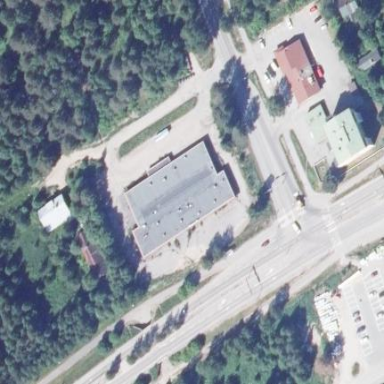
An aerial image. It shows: Retail building.